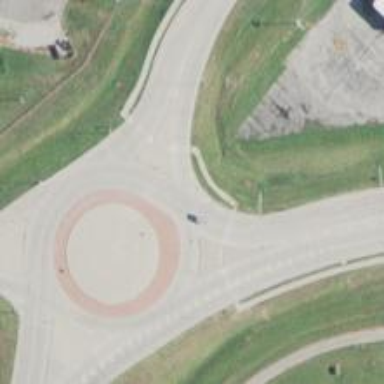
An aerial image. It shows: Roundabout on trunk highway.